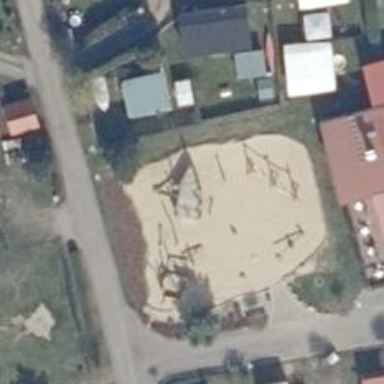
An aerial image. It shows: Playground structure.